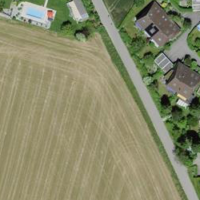
EUNIS habitat code: 52
Species observed at this site:
Veronica arvensis